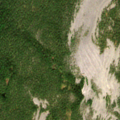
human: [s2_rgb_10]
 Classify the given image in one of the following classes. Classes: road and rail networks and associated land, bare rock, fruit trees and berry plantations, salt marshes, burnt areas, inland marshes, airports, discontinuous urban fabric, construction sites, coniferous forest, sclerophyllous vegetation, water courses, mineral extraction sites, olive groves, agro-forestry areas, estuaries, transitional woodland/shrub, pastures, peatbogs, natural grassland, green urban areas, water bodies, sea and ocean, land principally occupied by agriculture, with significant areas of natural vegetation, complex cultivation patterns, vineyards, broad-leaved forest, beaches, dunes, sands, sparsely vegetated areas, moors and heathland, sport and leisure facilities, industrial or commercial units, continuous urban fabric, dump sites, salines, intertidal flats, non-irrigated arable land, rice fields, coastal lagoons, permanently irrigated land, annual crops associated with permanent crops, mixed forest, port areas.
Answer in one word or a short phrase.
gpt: coniferous forest, transitional woodland/shrub, bare rock